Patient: sex F, age 56
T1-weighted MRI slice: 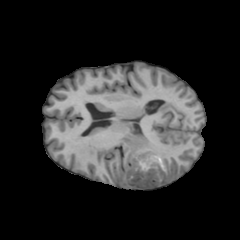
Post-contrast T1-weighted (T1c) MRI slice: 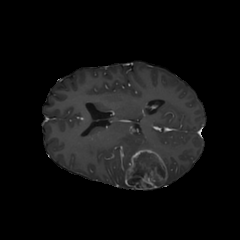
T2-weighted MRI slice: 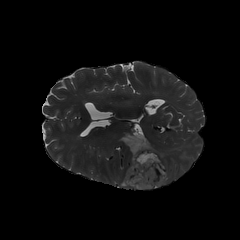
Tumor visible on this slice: yes
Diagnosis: Glioblastoma, IDH-wildtype
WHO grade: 4